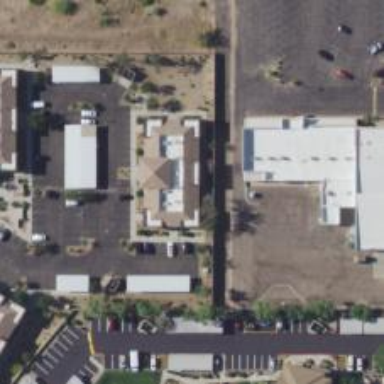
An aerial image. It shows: Healthcare clinic is depicted in the image.